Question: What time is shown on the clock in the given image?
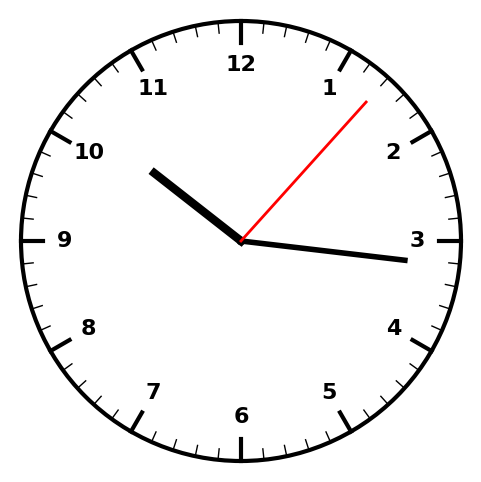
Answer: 10:16:07